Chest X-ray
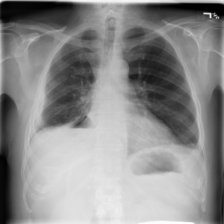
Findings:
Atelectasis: negative
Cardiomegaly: negative
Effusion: negative
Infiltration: negative
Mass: negative
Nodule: negative
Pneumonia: negative
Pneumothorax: negative
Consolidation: negative
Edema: negative
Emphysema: negative
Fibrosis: negative
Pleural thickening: positive
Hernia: negative